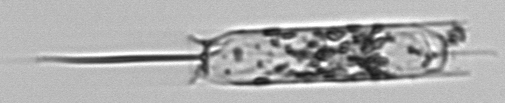
Label: Ditylum_brightwellii